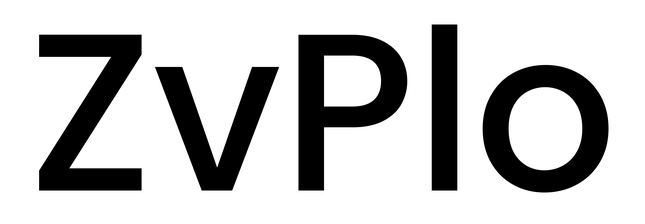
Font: Poppins-Medium